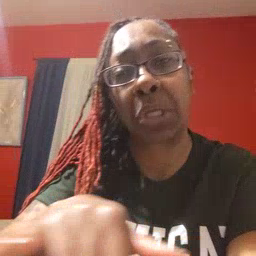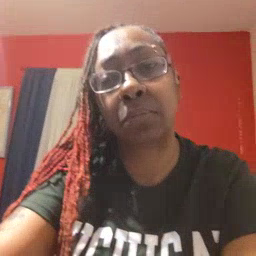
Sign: stay